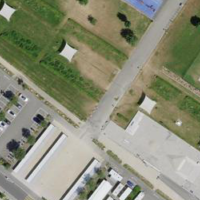
EUNIS habitat code: 53
Species observed at this site:
Hypericum perforatum